Question: Has a response been recorded?
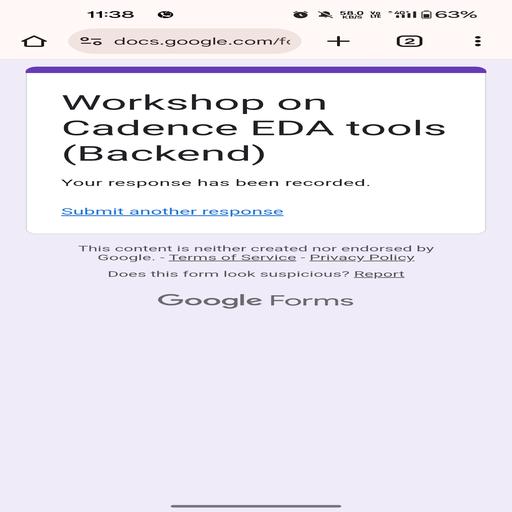
Answer: Response recorded